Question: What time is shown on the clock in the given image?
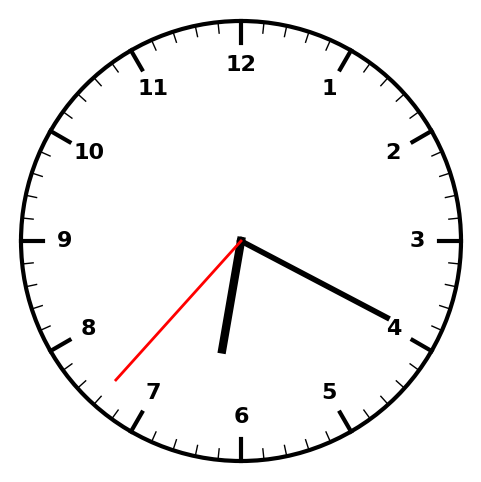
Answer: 06:19:37